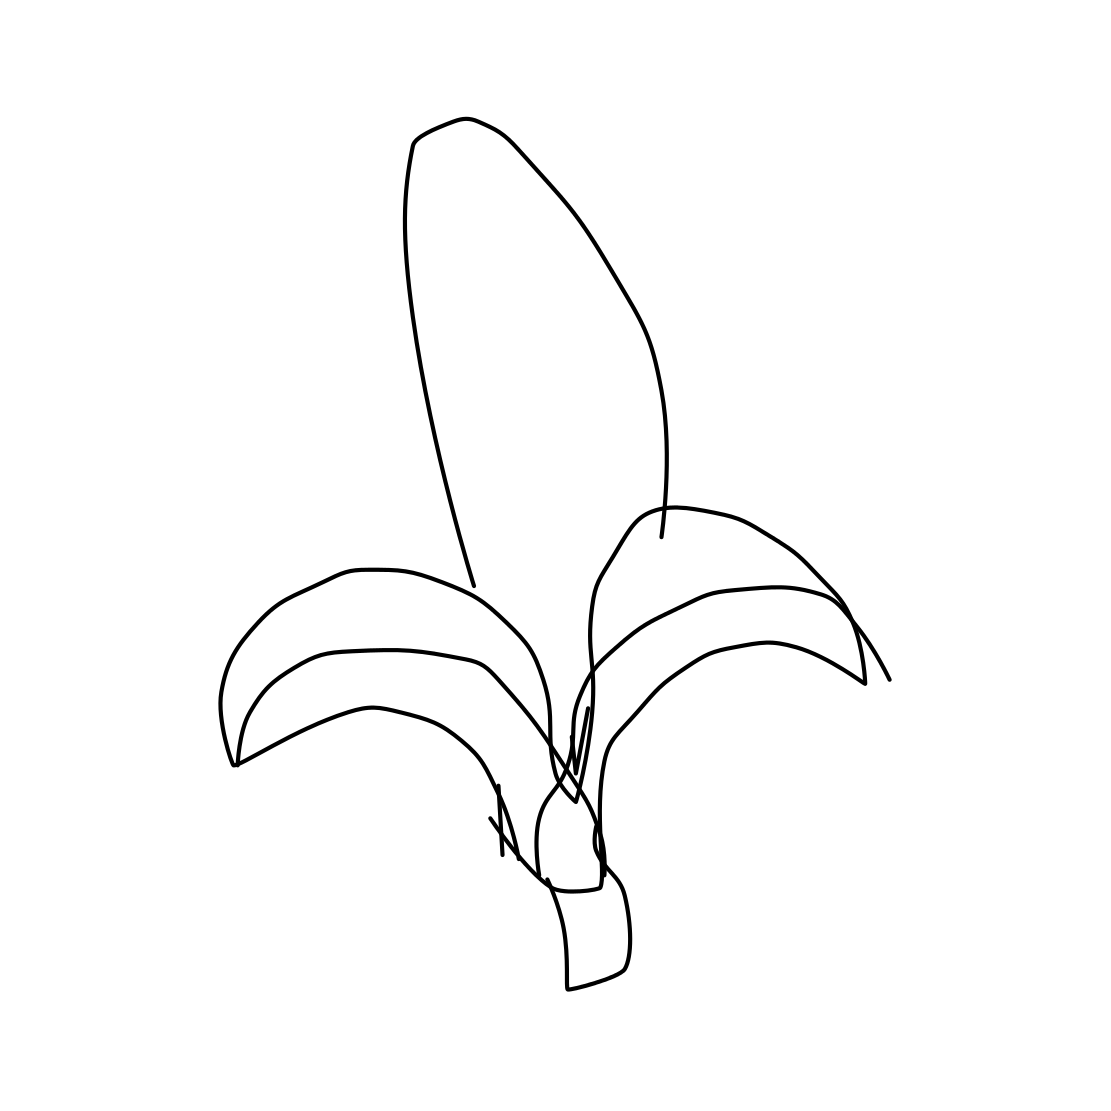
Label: banana